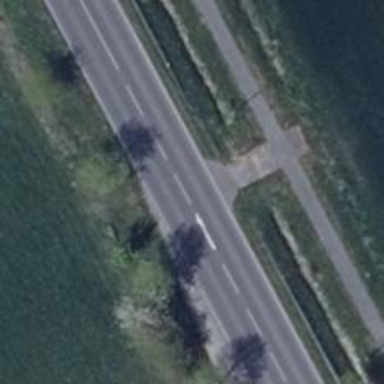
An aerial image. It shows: Asphalt road classified as primary highway.